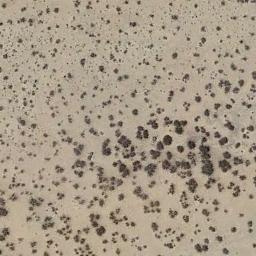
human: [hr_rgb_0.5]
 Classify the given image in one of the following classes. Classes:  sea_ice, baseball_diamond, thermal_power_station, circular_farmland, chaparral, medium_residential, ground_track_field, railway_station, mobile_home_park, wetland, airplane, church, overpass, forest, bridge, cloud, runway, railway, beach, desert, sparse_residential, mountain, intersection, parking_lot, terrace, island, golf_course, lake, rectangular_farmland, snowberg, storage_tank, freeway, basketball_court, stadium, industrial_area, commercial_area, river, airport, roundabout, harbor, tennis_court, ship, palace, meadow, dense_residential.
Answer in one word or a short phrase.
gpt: chaparral